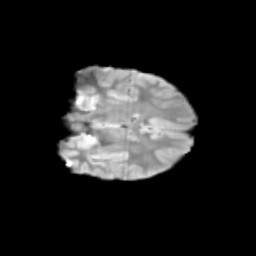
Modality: T2w
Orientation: coronal
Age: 12
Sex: female
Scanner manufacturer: siemens
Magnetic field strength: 3 T
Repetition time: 3.8 s
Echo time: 0.07 s